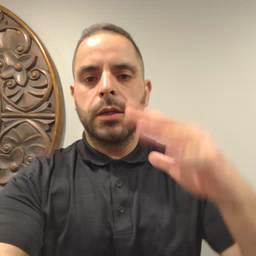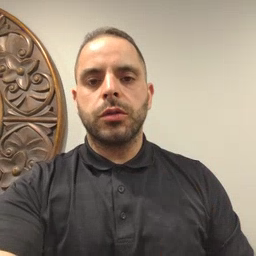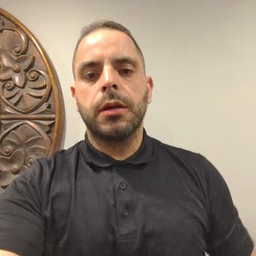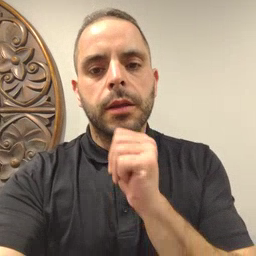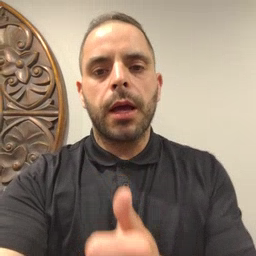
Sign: not